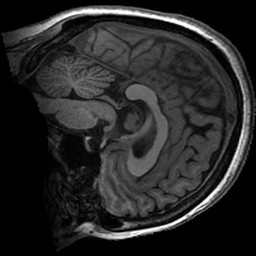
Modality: T1w
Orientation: sagittal
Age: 50
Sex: female
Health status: ill
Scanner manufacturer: ge
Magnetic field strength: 3 T
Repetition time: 0.008164 s
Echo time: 0.003184 s